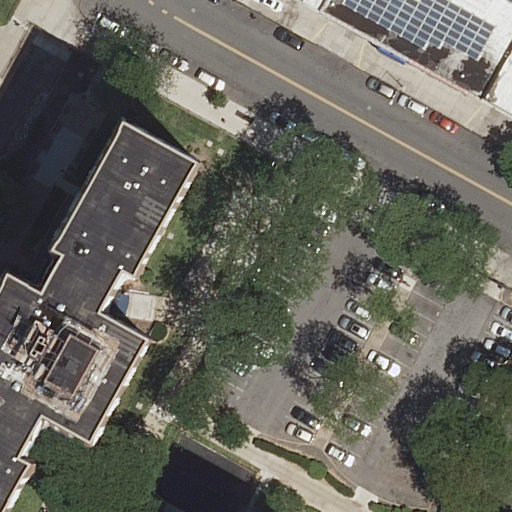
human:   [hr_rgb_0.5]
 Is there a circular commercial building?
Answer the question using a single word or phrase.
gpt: no

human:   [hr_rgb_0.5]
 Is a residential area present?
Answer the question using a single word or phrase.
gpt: yes

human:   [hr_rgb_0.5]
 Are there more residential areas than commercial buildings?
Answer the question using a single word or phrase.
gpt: yes

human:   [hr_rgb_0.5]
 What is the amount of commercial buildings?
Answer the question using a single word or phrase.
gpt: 0

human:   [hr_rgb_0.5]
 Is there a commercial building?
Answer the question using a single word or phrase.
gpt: no

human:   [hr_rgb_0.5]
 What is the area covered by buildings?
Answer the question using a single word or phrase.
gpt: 2178m2

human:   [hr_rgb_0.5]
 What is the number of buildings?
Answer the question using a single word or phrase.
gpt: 2

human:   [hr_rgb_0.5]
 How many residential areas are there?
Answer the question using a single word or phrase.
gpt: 1

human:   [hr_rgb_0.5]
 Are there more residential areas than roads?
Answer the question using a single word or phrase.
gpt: no

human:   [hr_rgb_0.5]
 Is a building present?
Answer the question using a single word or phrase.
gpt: yes

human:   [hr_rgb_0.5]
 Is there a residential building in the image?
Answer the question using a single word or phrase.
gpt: yes

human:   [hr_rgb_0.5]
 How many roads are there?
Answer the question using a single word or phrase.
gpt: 3

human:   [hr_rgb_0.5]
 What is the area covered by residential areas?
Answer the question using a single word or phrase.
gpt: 3221m2

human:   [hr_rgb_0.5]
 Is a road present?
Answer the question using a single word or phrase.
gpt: yes

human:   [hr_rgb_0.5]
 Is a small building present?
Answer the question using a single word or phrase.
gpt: yes

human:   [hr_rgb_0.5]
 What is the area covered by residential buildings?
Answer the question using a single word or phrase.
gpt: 2178m2

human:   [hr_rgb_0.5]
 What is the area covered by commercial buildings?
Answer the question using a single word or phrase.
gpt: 0m2

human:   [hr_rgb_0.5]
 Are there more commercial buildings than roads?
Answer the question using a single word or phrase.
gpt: no

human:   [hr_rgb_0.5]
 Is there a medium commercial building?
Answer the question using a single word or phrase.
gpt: no

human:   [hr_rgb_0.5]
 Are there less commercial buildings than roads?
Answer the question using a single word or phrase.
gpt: yes

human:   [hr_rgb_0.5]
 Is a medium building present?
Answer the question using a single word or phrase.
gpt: no

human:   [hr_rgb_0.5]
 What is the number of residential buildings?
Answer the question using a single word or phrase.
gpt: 2

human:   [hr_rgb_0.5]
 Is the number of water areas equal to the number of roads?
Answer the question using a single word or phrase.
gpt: no

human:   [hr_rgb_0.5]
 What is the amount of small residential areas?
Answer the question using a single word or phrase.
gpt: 0

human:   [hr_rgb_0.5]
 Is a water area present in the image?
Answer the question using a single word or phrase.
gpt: no

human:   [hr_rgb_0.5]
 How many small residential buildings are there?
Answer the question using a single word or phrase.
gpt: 1

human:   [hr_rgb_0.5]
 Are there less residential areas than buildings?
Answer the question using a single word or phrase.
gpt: yes

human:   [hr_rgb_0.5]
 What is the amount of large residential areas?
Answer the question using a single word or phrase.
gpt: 1

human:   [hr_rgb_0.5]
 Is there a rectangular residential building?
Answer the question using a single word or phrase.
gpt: yes

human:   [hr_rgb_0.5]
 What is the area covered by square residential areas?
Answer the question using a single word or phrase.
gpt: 0m2

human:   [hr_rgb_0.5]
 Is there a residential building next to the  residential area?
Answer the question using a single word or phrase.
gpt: yes

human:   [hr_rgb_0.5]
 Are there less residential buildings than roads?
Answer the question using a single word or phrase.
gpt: yes

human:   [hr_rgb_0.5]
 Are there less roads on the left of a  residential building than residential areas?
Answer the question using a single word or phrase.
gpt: no

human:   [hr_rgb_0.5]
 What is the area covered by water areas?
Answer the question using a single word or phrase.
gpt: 0m2

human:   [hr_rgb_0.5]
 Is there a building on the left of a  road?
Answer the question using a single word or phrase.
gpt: yes

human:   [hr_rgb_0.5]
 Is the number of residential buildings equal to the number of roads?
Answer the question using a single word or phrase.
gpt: no

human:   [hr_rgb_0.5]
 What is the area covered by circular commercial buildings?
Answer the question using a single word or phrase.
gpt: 0m2

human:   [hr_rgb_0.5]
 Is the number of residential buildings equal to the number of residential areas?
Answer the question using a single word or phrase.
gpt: no

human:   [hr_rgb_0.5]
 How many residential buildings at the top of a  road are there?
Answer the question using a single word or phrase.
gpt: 1

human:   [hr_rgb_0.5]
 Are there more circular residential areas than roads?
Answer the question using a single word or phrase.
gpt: no

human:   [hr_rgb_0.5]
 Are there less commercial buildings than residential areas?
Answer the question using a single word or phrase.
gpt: yes

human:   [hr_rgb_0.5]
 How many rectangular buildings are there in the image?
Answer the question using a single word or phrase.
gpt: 2

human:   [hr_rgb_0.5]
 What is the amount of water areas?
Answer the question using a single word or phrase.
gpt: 0

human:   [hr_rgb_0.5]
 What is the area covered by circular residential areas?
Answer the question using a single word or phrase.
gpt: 0m2

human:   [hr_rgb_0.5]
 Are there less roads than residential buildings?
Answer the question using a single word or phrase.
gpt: no

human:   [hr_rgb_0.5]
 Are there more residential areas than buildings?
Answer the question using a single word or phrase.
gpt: no

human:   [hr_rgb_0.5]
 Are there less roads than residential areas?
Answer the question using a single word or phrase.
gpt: no

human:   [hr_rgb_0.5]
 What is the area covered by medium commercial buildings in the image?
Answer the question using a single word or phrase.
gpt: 0m2

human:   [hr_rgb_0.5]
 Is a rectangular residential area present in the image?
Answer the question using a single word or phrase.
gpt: yes

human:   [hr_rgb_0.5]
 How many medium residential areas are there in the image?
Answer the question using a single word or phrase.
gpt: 0

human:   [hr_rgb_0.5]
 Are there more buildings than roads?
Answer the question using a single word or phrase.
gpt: no

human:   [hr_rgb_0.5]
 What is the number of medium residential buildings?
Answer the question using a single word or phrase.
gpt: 0

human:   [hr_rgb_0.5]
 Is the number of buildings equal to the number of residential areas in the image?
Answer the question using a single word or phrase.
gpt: no

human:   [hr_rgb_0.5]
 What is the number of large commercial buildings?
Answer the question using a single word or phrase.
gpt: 0

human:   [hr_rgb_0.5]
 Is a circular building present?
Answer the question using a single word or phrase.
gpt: no

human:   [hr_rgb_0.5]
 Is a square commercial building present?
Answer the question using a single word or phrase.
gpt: no

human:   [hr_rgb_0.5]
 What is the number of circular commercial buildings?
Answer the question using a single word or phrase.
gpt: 0

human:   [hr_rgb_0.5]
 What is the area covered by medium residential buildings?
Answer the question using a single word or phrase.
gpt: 0m2

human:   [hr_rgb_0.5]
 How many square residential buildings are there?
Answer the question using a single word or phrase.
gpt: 0

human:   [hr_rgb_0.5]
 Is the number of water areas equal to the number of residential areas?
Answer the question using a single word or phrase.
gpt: no

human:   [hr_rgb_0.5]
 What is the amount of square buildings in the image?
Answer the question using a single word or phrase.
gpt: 0

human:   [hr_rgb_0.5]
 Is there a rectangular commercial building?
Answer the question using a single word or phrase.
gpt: no

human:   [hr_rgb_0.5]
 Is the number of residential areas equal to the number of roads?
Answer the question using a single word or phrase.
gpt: no

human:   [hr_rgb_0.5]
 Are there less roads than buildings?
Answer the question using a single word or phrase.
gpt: no